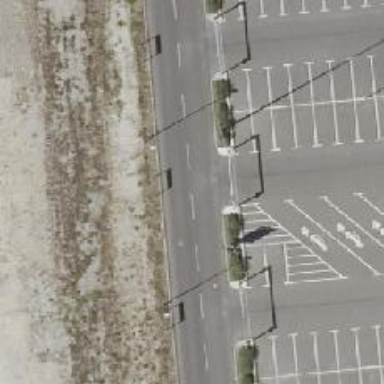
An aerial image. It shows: Asphalt parking aisle off service road.